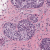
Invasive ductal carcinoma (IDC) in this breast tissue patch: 0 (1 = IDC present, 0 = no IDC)